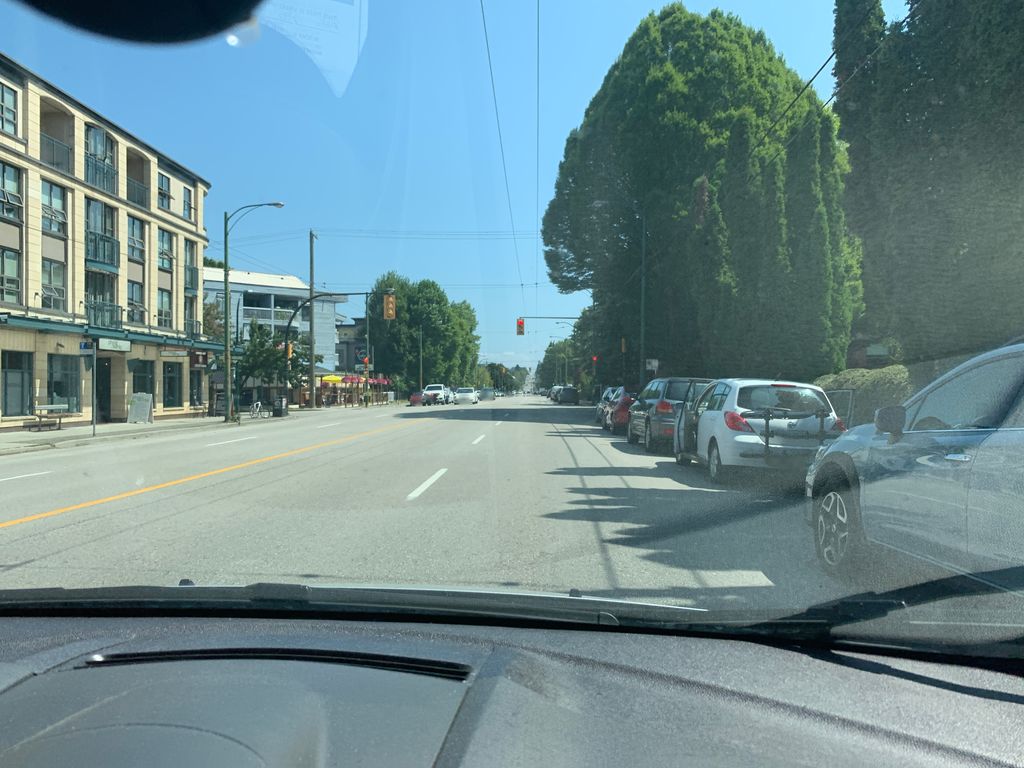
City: vancouver